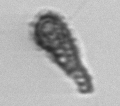
Label: Syracosphaera_pulchra